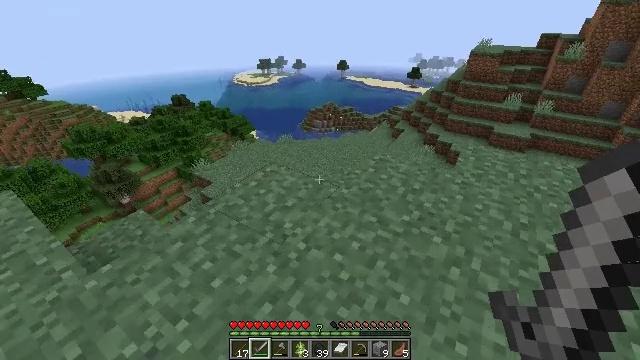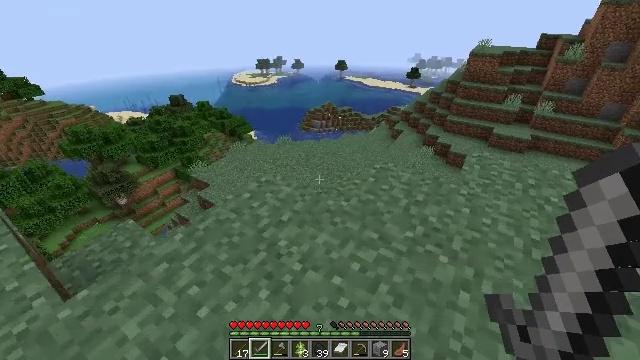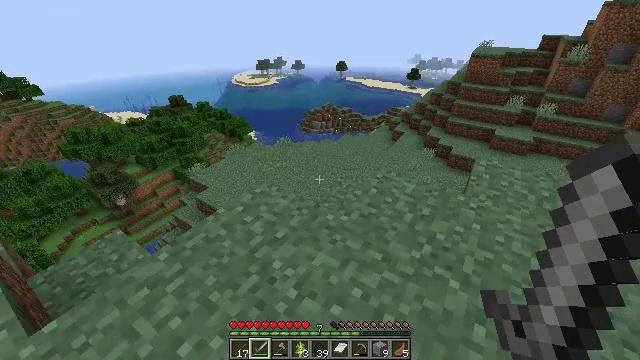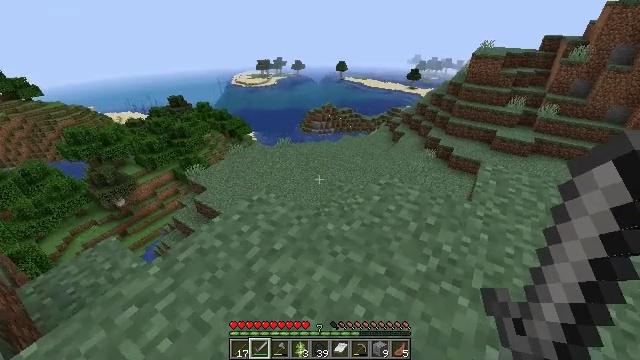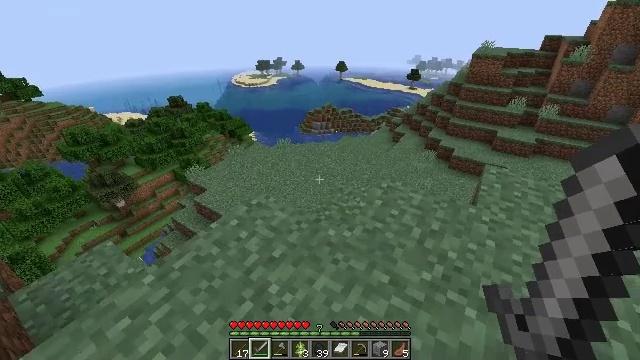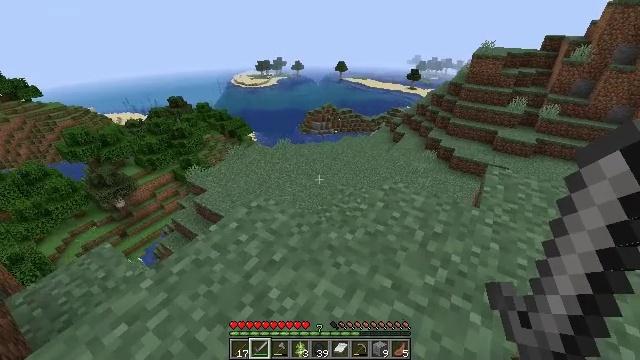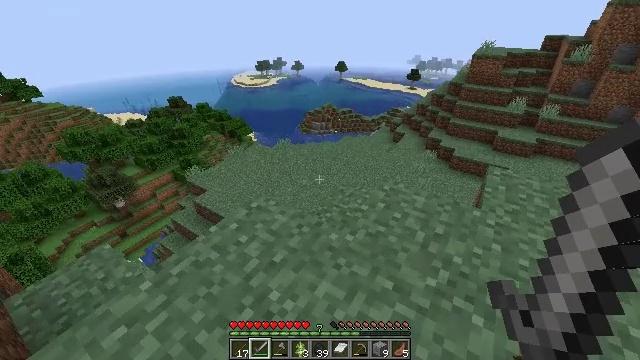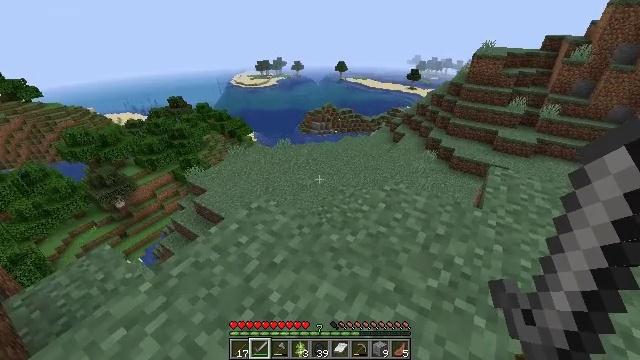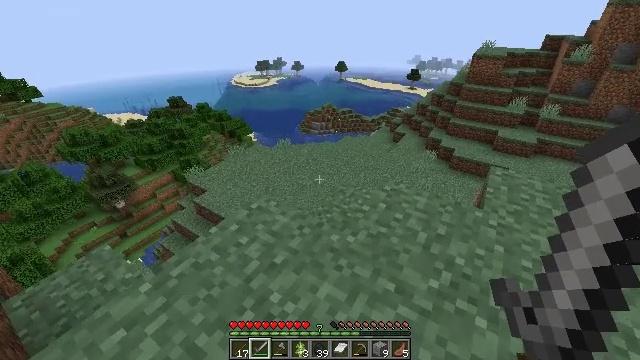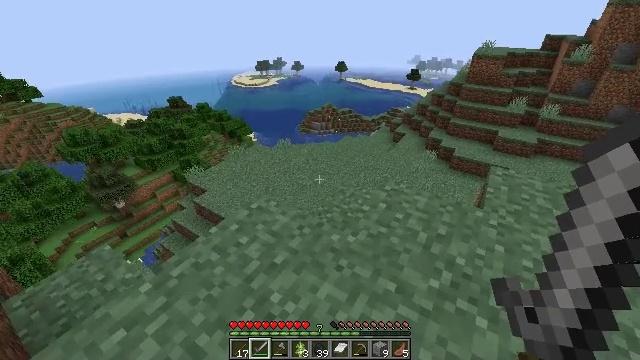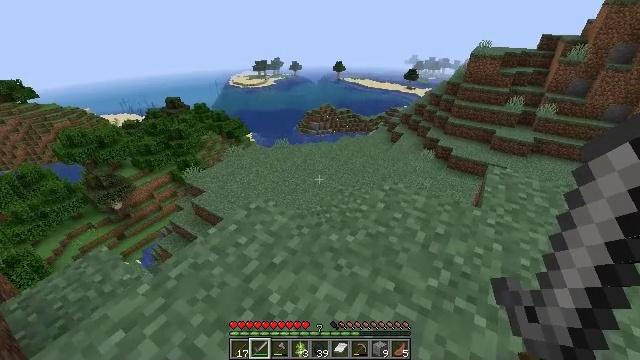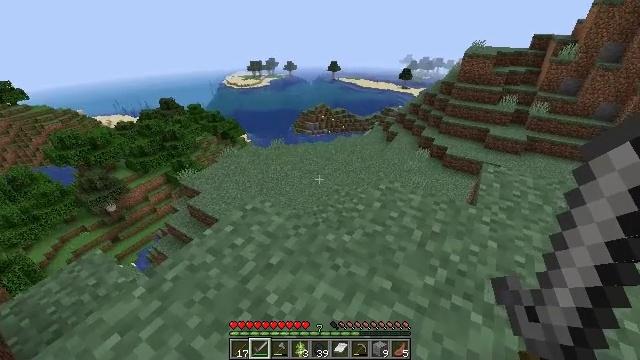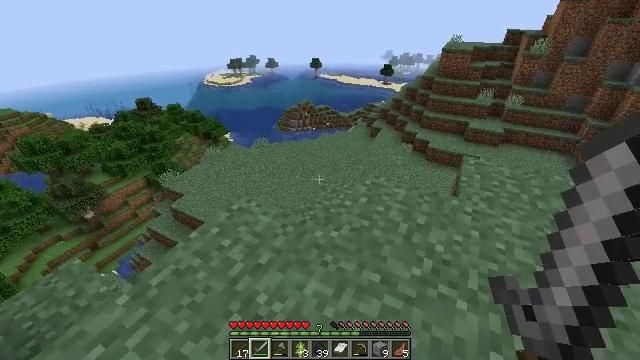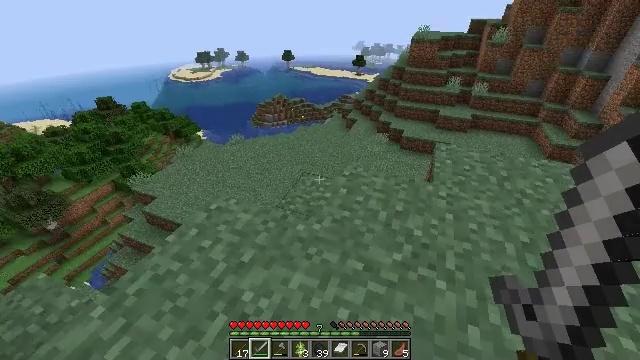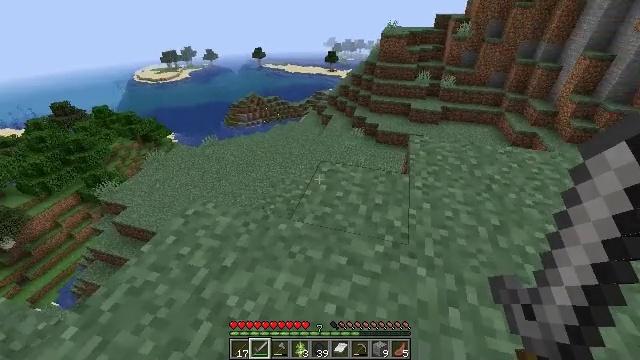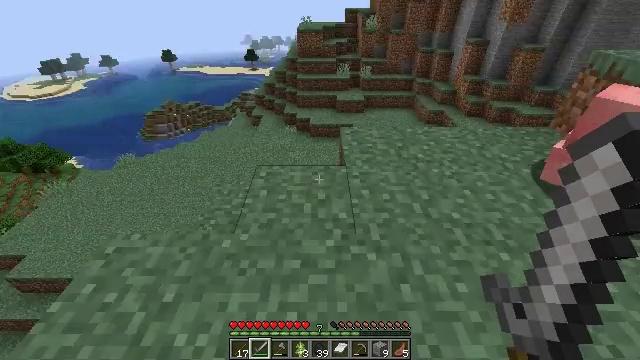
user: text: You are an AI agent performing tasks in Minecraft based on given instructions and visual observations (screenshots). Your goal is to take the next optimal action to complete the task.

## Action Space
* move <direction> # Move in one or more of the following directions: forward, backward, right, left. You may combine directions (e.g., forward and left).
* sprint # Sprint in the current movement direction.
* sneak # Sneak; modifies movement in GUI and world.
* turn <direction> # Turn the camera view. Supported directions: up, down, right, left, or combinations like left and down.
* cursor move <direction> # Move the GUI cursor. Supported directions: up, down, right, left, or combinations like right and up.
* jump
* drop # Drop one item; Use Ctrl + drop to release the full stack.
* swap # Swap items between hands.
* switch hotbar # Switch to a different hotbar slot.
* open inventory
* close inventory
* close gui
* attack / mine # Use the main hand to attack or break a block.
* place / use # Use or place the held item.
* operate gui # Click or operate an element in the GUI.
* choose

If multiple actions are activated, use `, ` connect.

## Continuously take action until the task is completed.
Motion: motion action
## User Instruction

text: Remove oak leaves from branches.
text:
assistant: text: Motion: move forward
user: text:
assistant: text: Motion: move forward
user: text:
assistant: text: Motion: no_op
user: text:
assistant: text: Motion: no_op
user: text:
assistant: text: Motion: no_op
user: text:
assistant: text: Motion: no_op
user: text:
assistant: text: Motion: no_op
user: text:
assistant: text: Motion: no_op
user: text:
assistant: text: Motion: no_op
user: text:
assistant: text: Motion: no_op
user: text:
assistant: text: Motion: turn right
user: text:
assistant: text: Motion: turn right
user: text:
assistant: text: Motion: turn right and down
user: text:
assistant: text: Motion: turn right
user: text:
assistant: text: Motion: move forward, turn right
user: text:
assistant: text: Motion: move forward, turn right and up
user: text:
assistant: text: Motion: move forward, turn right and up
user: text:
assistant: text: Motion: move forward
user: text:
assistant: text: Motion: move forward
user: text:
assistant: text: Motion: no_op
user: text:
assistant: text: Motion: no_op
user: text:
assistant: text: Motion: no_op
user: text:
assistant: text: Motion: no_op
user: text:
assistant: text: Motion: no_op
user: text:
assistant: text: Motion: no_op
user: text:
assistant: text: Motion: no_op
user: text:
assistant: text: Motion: no_op
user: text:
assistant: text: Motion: turn right
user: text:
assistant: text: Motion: turn right
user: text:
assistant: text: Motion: turn right